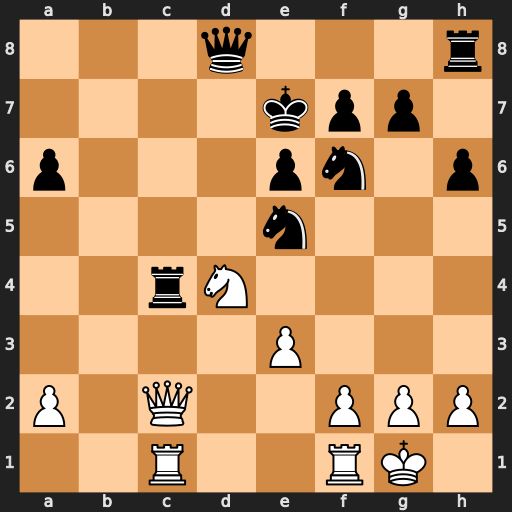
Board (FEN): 3q3r/4kpp1/p3pn1p/4n3/2rN4/4P3/P1Q2PPP/2R2RK1
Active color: w
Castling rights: -
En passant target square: -
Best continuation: Qxc4 Nxc4 Nc6+ Kd7 Nxd8 Rxd8 Rxc4